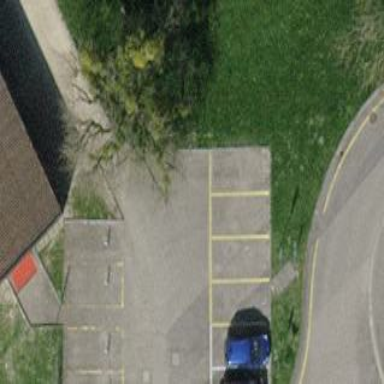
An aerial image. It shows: Parking area with surface.